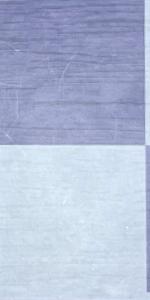
Label: Empty